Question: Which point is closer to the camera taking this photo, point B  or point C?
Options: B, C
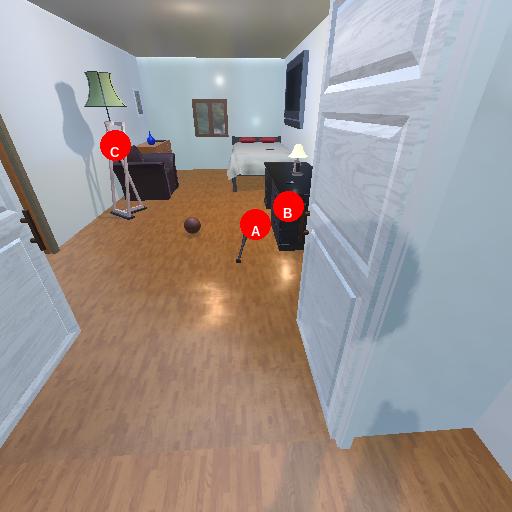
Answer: B